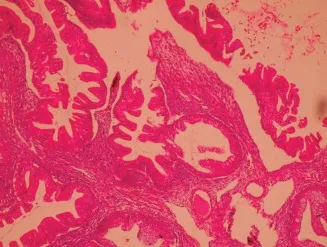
Benign mature squamous epithelium : Malignant component displaying moderately diferentiated glandular structures (HE).
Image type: pathology (h&e)